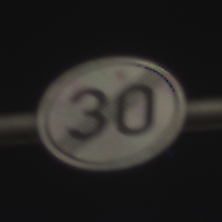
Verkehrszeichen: EndeGeschwindigkeit30
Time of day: Night
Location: Outdoor (Urban)
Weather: PartlyCloudy
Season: NotSpecified
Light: Artificial